Aerial crown-view tile of a tropical tree (Barro Colorado Island, Panama), acquired 20250512:
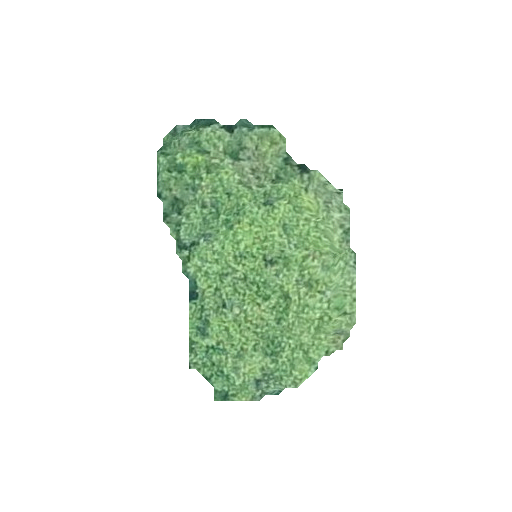
Species: Pourouma bicolor
GBIF accepted scientific name: Pourouma bicolor
Crown area: 60.441 m²